Question:
I have two computers. On the first one user should be able to connect via client app to my server app running on the second computer. He has to use Windows Authentication so server will use his windows groups for some information - no username/password sending. My idea is (don't know if it is possible) that client computer/process knows the current user, so it will acquire the user's access token or something like that, pass that to server (as string parameter), server will verify that this token-string is valid and will get the name of that windows user and his groups for next operations, that's what I need.
Is this possible just with one information (this access token/session token or how to call that) sent from client to server? (http server, i just want to send that string token once with one login request which is currently used for other proprietary ways of authentications, no handshaking/negotiating or something like that if possible). I'm using C++.
I currently found two ways (probably ways how NOT to do it ;))
1) Functions like OpenProcessToken, GetTokenInformation - this gives me access to access token but it is just Handle and I can use it probably only in my process, not possible to send it somewhere else...
2) Functions like AcquireCredentialsHandle, InitializeSecurityContext, AcceptSecurityContext - today I have spent lot of time with this - I made some test app using these functions, just running in one process, I'm currently not absolutely sure how it should be made by "text" communication between two computers but that's not important - it seems that more rounds have to be made - client creates something (context, credentials, token,...), sends it to server, server does something, responds back to client, client takes the result, etc. Can I do it just by creating "session token" and sending it (for example with domain@username if necessary) without other informations going back and there again?
Any help appreciated, thanks!
EDIT: Based on the first comments below it seems I need to clarify this more:
Imagine user running web browser and connecting to my server application somewhere else. He wants to send commands like "CONNECT" and "DO_STUFF". Server app will do_stuff only if this user can connect first. But this user can connect for example only if it is member of some windows group (windows authentication used, not some proprietary users and passwords). So the server has to check if this user is valid member of that group. But server can do it just based on the text information provided by user of course. Well, user can send his windows username and password to authenticate by server app (should be done by C++ function LogonUser or whatever else), but that's dangerous and I don't want user to input his username and password somewhere, I just want him to "click login button" and C++ will care about the rest, because it can check his current session data, he is already logged in. My idea is just to provide username and some kind of string user token (session token, access token, i don't know the exact terminology) which will be generated by user client side app (using Kerberos, NTLM, i don't know) and server will receive this string information, it will check this token to verify that "this is valid token of valid windows user and here are the groups to which he belongs"... something like that. Hope this explanation helps.
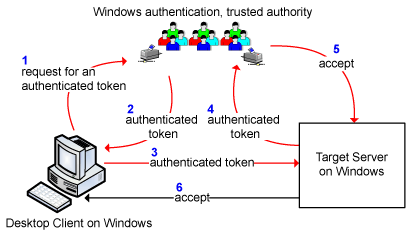
Answer: Functions like AcquireCredentialsHandle, InitializeSecurityContext, AcceptSecurityContext and similar are solution here.
Check <URL>
If you want just to authenticate user, NTLM is ok, but you need to exchange multiple messages, it can't be done just in one step as I required originally (needed: negotiate, challenge, response), so you are sending in fact 3 text messages and processing them by functions mentioned above.
If you want to delegate (server can act as client - impersonate - and even delegate the rights to the other process) you need to use Kerberos (Active Directory needed). Everything has to be done in one domain. This can be probably achieved by sending less messages from client to server based on the image below, because authority is much more involved, but I haven't tested this scenario.
<URL>
<URL>